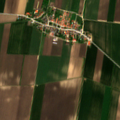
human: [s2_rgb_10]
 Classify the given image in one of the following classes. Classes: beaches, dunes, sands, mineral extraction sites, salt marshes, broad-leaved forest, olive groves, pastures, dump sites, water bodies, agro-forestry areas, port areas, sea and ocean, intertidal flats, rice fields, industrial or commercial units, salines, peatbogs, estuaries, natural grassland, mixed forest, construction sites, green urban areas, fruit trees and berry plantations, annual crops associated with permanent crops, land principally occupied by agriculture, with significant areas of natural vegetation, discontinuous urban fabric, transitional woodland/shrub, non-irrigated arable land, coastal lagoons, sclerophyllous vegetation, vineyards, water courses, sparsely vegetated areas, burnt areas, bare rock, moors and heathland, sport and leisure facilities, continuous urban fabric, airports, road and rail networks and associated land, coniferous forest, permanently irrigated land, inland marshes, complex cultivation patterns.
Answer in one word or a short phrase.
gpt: discontinuous urban fabric, non-irrigated arable land